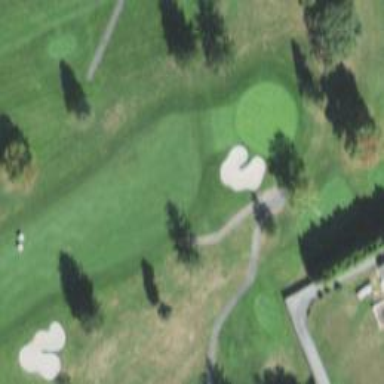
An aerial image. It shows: Golf hole.